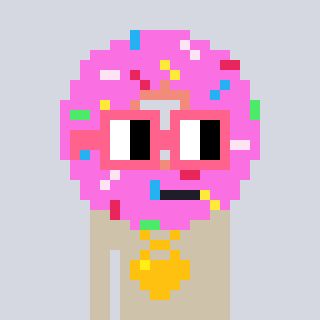
a pixel art character with square pink glasses, a doughnut-shaped head and a bege-colored body on a cool background